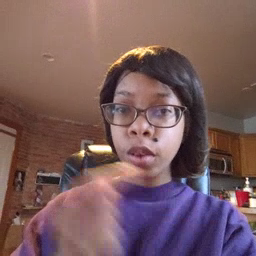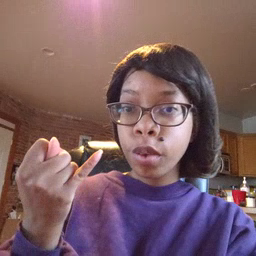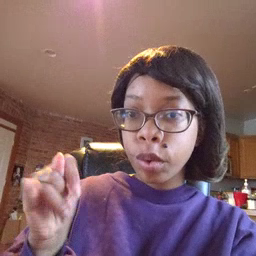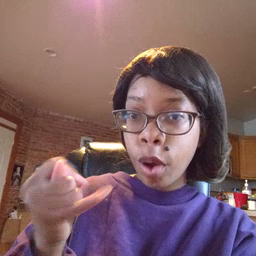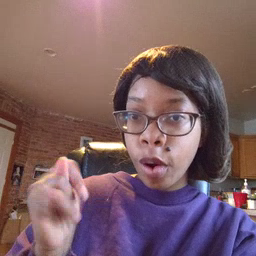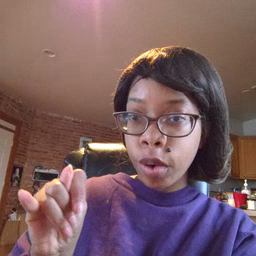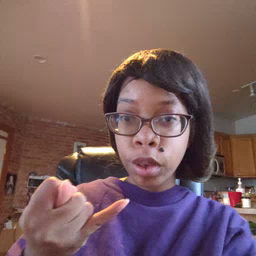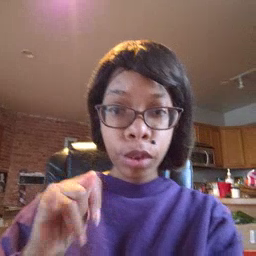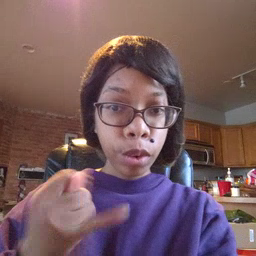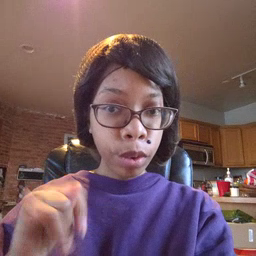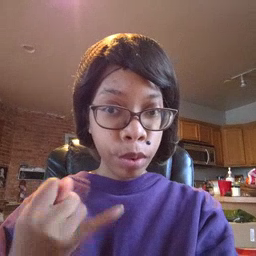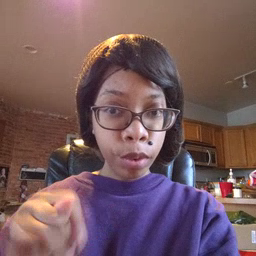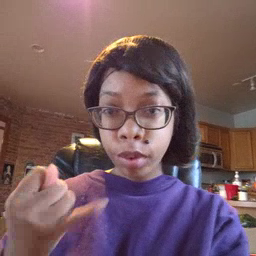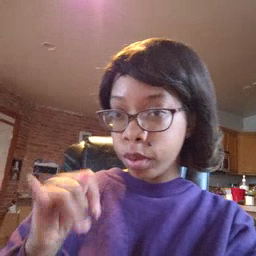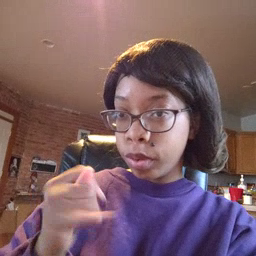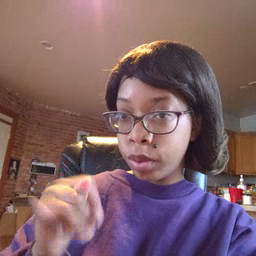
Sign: toy